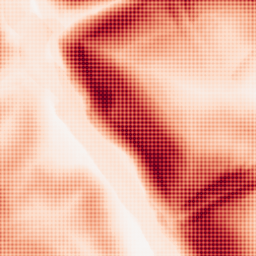
Category: morphological
Decomposition family: morphological_gradient
Decomposition parameters: size: 15
shape: diamond
Upsampling method: sinc_hamming
Upsampling parameters: scale: 4
kernel_size: 4
Upsampling scale: 4